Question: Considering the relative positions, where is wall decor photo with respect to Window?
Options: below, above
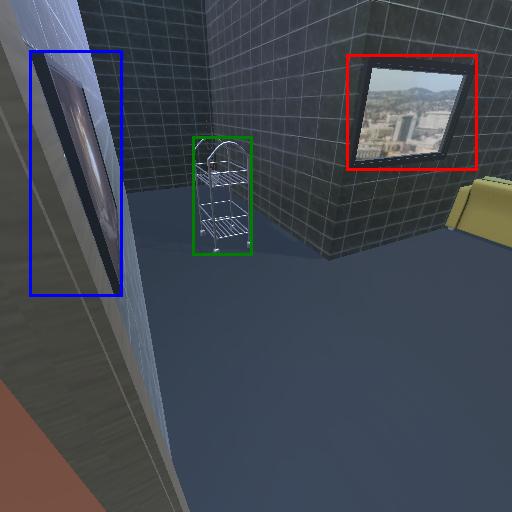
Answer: below